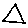
Label: triangle